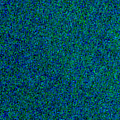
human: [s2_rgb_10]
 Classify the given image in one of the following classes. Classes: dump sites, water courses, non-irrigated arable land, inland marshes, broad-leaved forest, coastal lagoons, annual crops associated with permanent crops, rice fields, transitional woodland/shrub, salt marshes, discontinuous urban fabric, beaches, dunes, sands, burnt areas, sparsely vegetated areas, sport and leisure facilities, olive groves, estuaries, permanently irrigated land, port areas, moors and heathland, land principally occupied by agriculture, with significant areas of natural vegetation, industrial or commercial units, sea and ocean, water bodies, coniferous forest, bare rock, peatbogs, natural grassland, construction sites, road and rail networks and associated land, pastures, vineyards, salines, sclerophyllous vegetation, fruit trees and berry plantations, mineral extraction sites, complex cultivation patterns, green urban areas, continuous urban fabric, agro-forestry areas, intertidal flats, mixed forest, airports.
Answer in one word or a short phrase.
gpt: sea and ocean